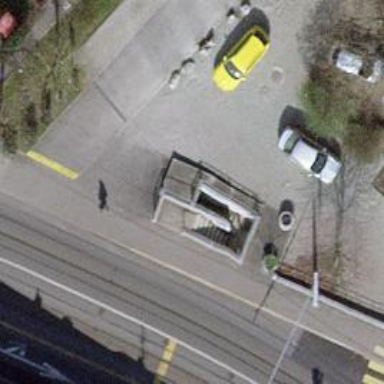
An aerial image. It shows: Footway with concrete surface.